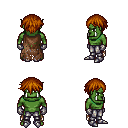
a pixel art fantasy rpg character, male body template, orc, green skin, brown tattered cape, metal pants, brunette short bangs hairstyle, metal gloves, metal boots, four views (front, back, left, right), 2x2 character sprite sheet, small pixel art, hard edges, no anti-aliasing